Interaction volume radius: 5 \u00c5
Interaction volume height: 10 \u00c5
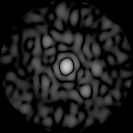
Disorder parameter: 0.8558